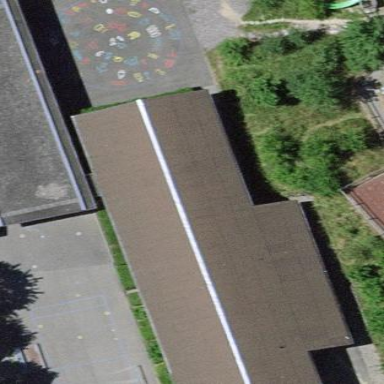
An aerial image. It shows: School building.